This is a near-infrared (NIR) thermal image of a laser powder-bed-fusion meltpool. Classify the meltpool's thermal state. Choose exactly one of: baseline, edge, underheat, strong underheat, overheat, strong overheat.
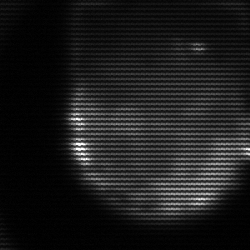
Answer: edge